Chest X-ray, AP view. Patient: 26 years old, sex M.
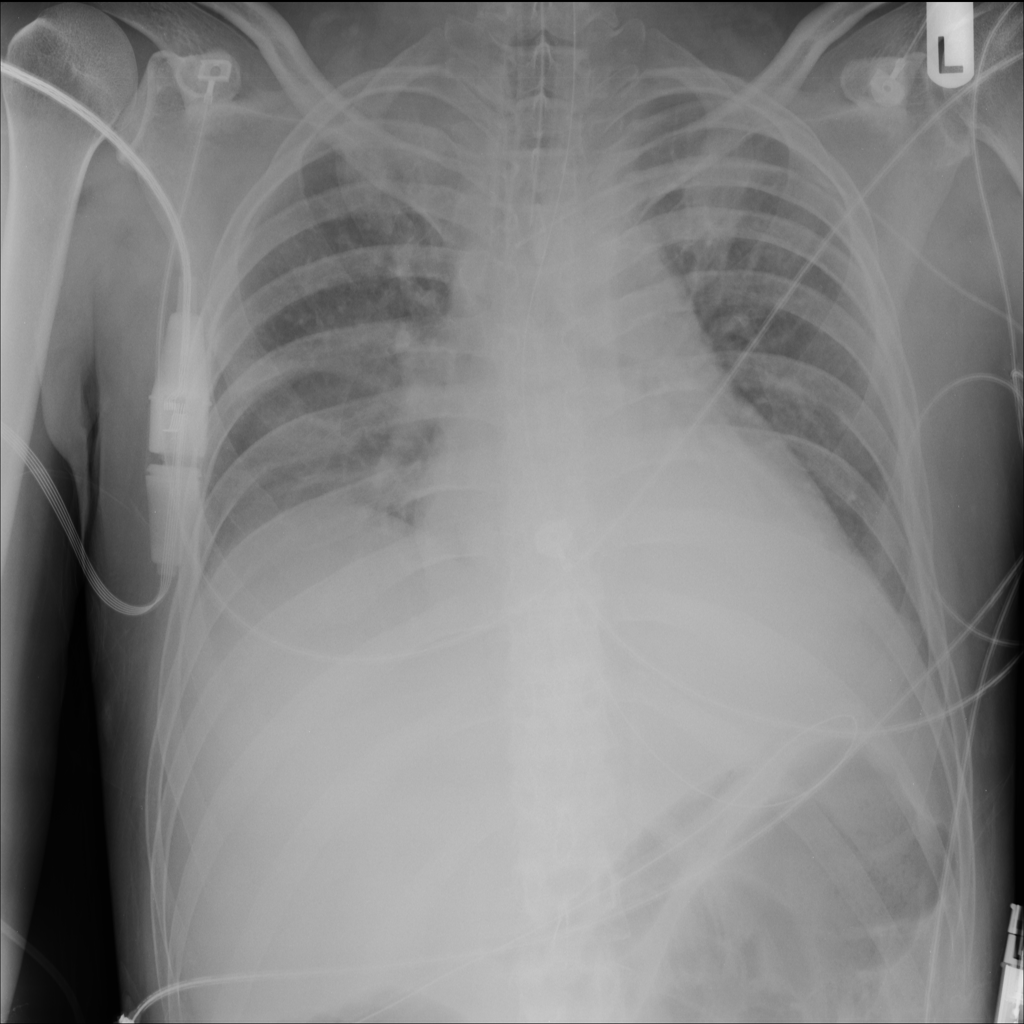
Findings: Consolidation, Infiltration